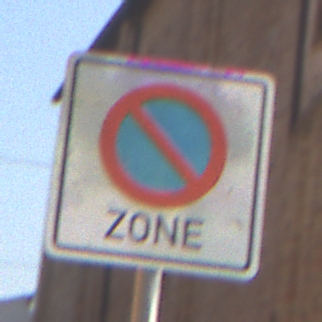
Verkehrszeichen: BeginnEingeschraenktesHalteverbotZone
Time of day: MorningAfternoon
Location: Outdoor (Urban)
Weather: Clear
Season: NotSpecified
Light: Natural